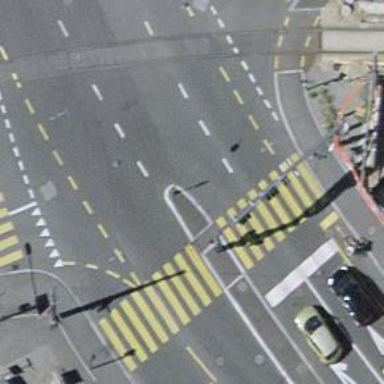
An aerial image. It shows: Kerb serving as barrier.